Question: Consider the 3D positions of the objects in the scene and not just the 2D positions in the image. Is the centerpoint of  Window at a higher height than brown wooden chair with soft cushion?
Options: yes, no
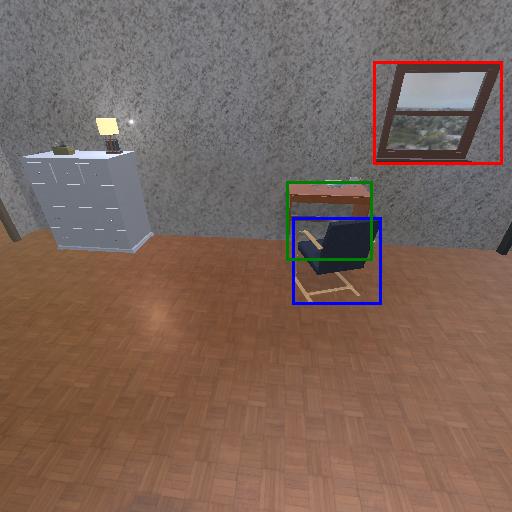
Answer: yes